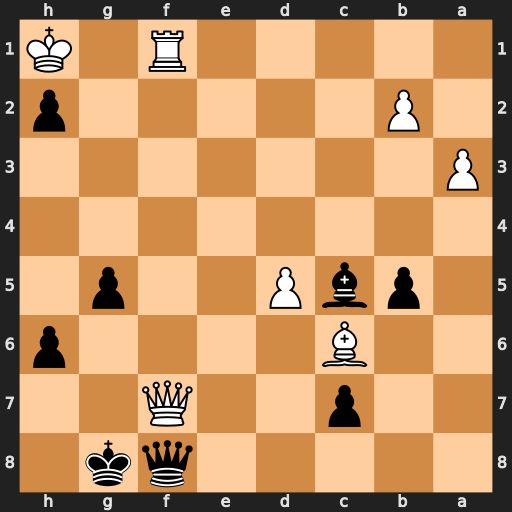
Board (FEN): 5qk1/2p2Q2/2B4p/1pbP2p1/8/P7/1P5p/5R1K
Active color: b
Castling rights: -
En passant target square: -
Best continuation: Qxf7 Rxf7 Kxf7